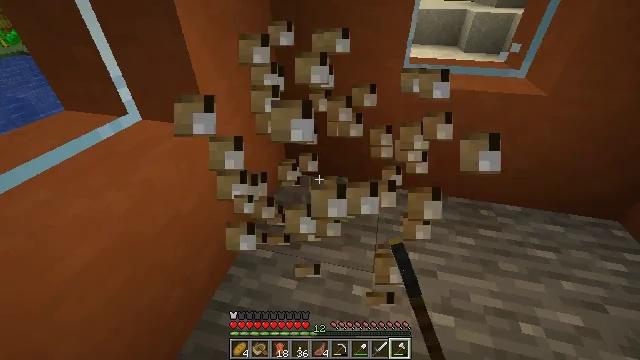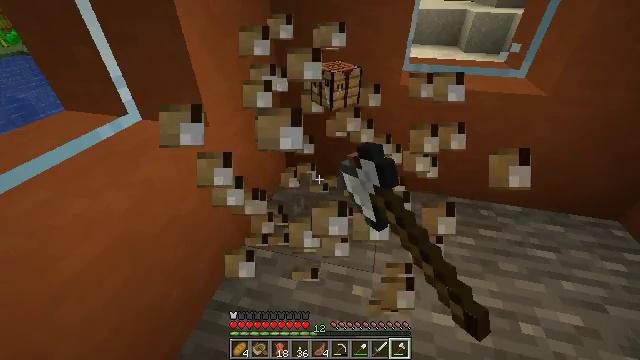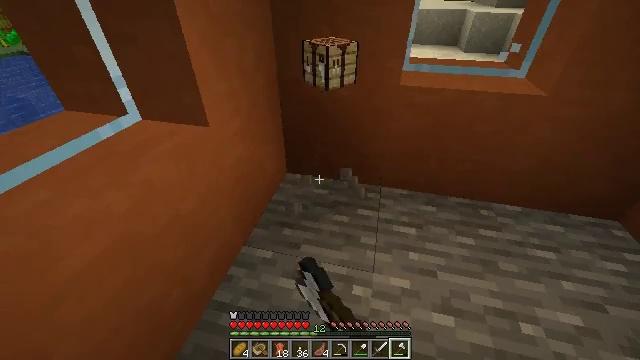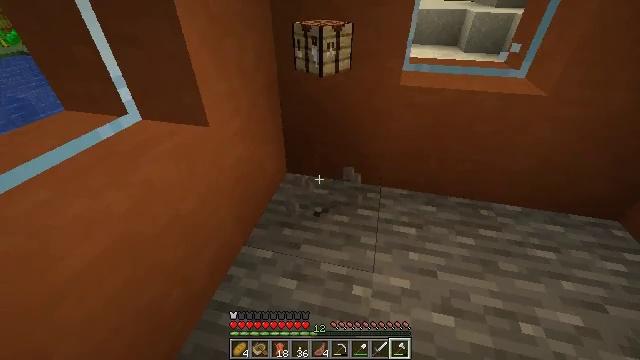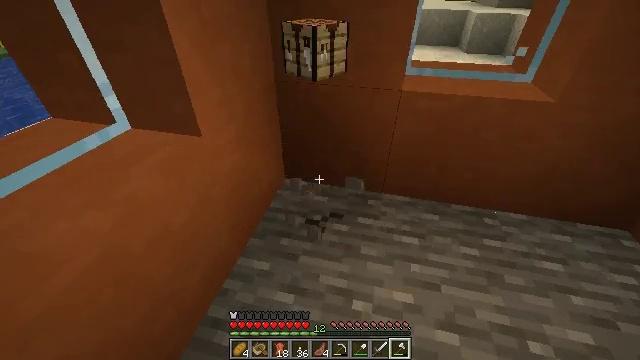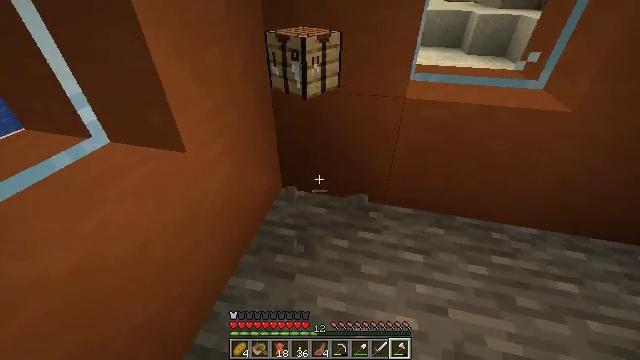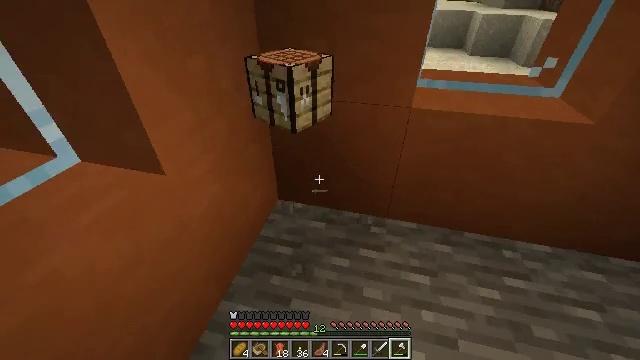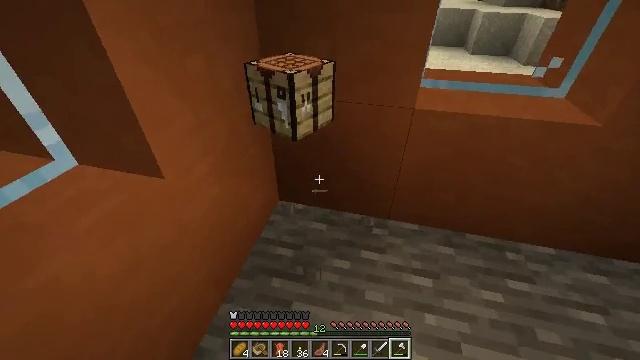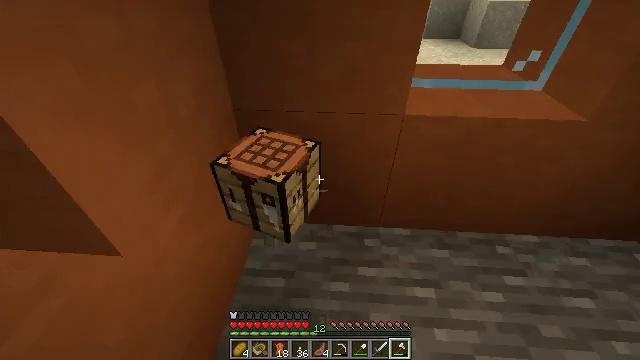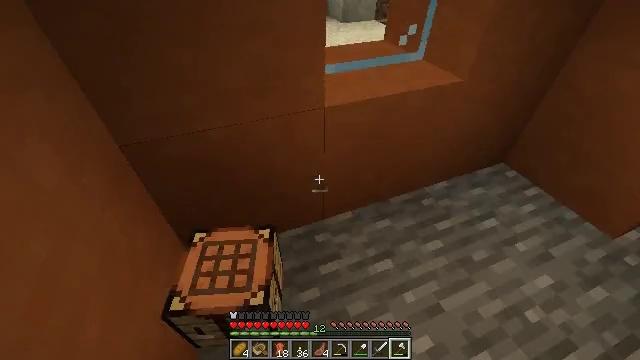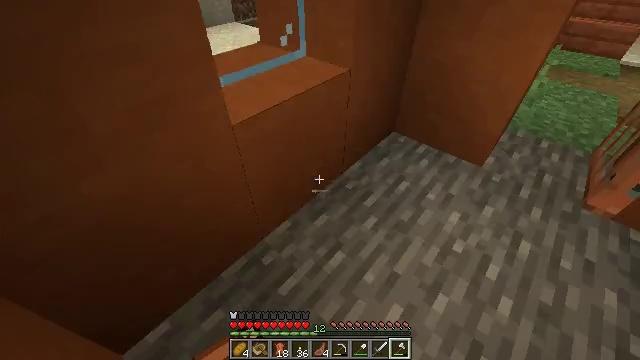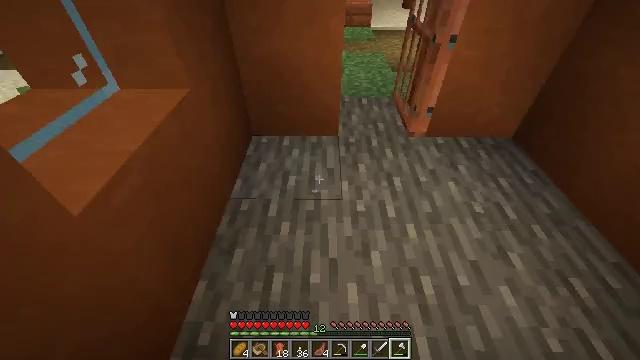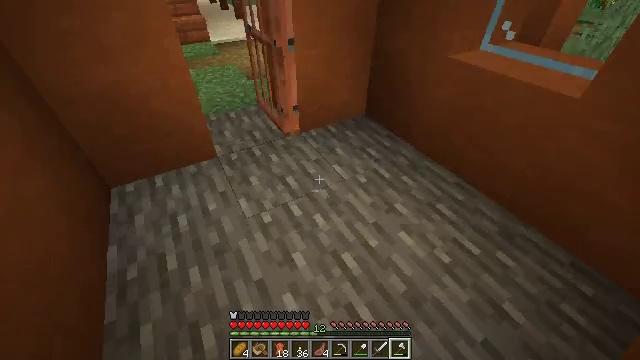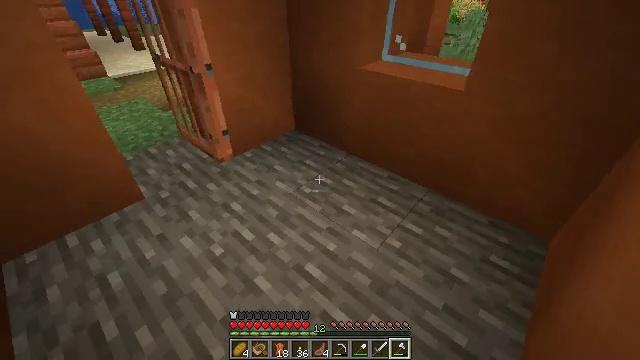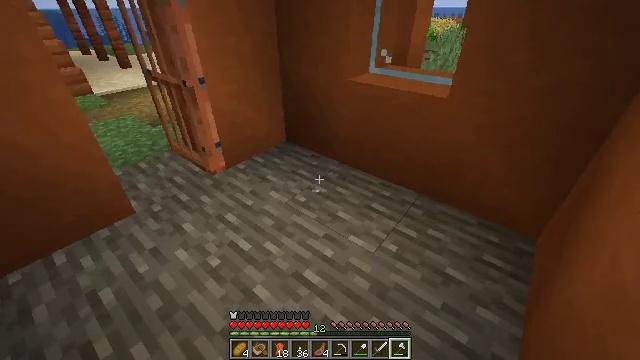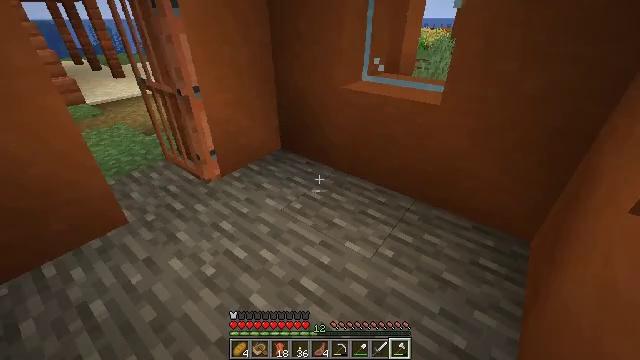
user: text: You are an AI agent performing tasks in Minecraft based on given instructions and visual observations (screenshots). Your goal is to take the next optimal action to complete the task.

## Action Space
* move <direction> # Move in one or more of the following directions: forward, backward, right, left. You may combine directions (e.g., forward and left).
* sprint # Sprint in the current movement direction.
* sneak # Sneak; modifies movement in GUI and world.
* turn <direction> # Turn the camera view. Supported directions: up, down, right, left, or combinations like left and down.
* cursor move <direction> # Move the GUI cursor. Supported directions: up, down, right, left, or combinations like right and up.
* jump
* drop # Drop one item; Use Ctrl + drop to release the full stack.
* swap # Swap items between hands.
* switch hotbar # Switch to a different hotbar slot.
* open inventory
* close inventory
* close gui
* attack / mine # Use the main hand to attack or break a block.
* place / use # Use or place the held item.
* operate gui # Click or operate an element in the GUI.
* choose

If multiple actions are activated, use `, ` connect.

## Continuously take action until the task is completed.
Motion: motion action
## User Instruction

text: Harvest acacia wood for resources.
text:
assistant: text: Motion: attack / mine
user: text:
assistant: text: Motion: attack / mine
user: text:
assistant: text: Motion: attack / mine
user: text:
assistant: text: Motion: move forward, attack / mine
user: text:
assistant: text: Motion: move forward
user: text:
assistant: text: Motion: move forward
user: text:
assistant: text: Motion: move forward and move left
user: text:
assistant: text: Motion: move forward and move left, turn right and down
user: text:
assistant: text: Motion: move forward and move left, turn right and down
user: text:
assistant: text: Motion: move forward and move left, turn right
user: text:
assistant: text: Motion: move forward and move left, turn right
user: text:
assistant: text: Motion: turn right and up
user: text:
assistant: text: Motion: turn right and up
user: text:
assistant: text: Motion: turn right and up
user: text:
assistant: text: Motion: turn right and up
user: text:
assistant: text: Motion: turn right
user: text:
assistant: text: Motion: no_op
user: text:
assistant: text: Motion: no_op
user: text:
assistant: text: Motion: turn left
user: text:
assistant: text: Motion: move right, turn left and down
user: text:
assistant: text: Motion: move right, turn left and down
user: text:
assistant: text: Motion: move right, turn left and down
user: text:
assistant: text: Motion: move right, turn left and down
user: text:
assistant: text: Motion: turn left and down
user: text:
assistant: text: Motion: turn left and down
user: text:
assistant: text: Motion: turn left and down
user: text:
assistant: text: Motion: no_op
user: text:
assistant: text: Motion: move forward
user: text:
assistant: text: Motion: move forward
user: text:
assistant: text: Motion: move forward